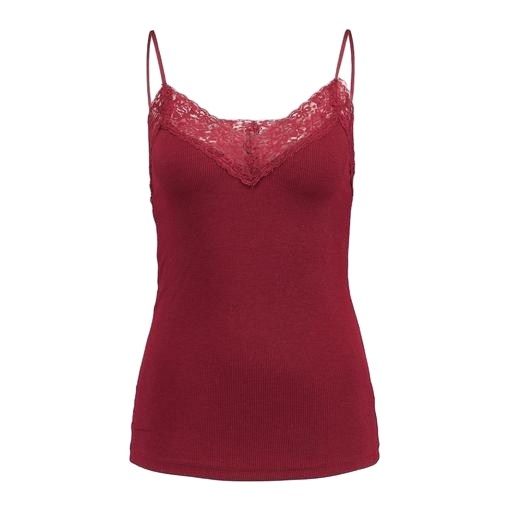
red ee chloe top lace, red pucker lace notch cami, camisole top, white background